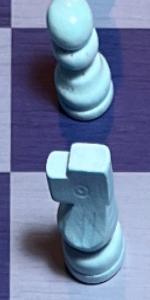
Label: Knight_White